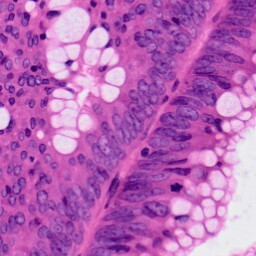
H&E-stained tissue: Colon